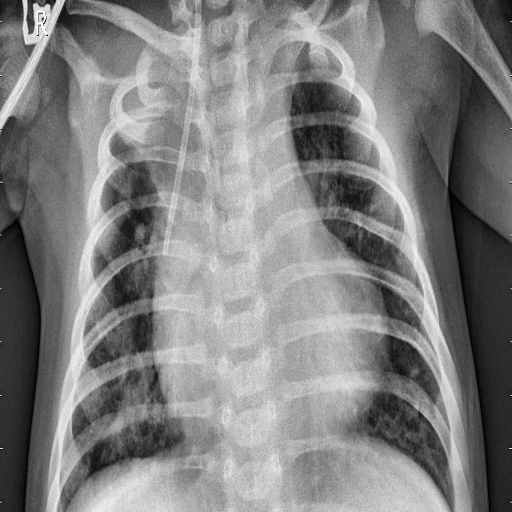
Finding: PNEUMONIA